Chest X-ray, AP view. Patient: 56 years old, sex F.
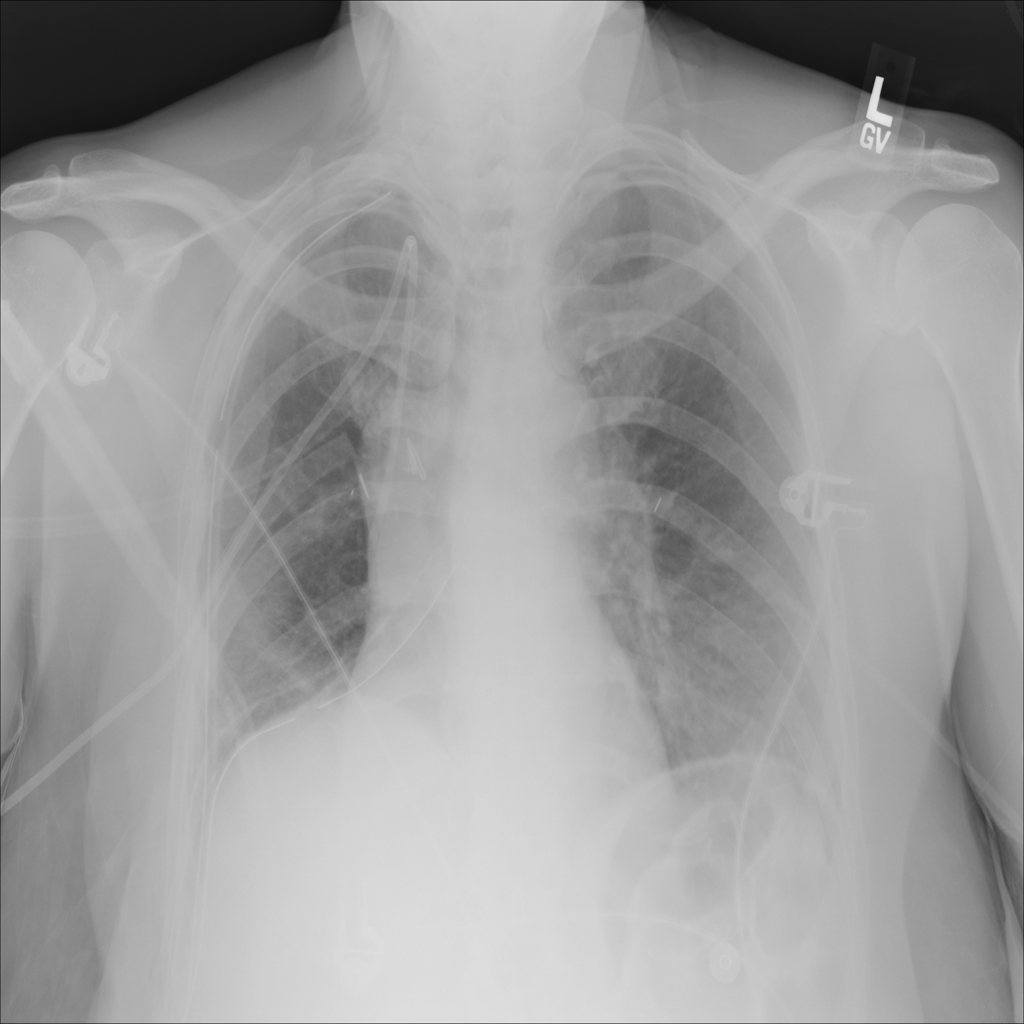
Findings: Emphysema